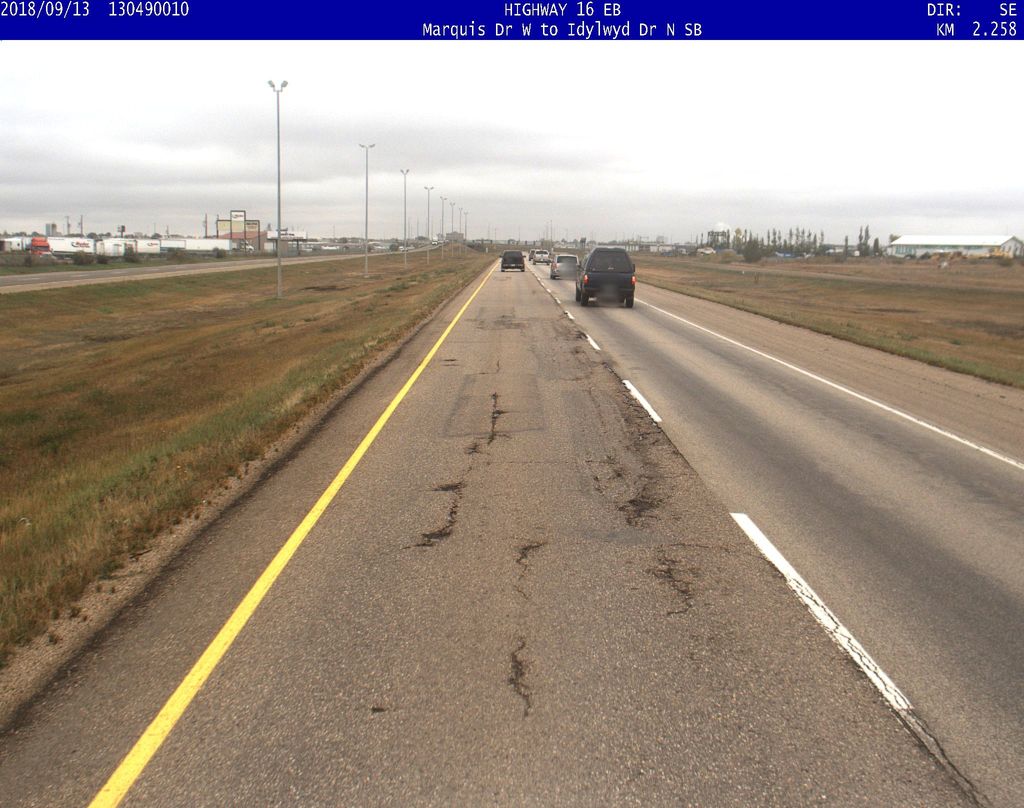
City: saskatoon